Aerial crown-view tile of a tropical tree (Barro Colorado Island, Panama), acquired 20250124:
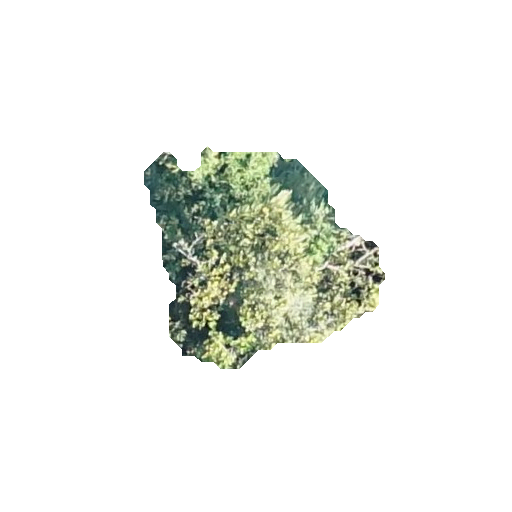
Species: Anacardium excelsum
GBIF accepted scientific name: Anacardium excelsum
Crown area: 53.64 m²